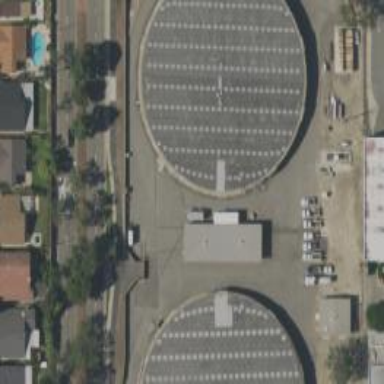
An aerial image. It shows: Storage tank with man-made structure.